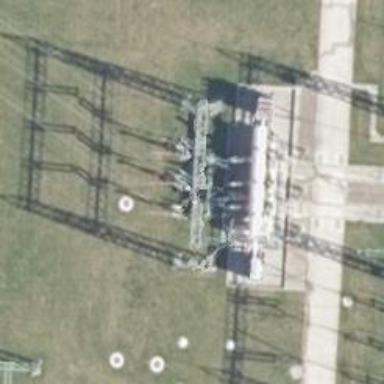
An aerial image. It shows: Power line with three cables.